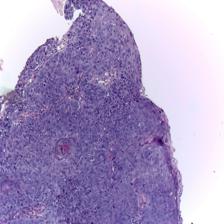
Diagnosis: OSCC